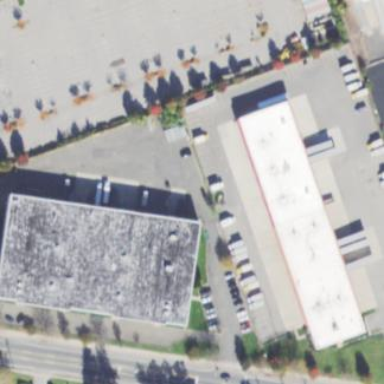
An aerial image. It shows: Commercial building.